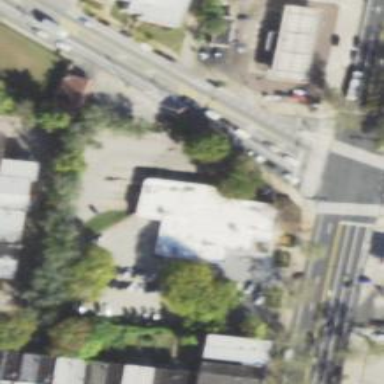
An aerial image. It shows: Post office.